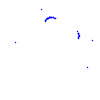
Particle: proton